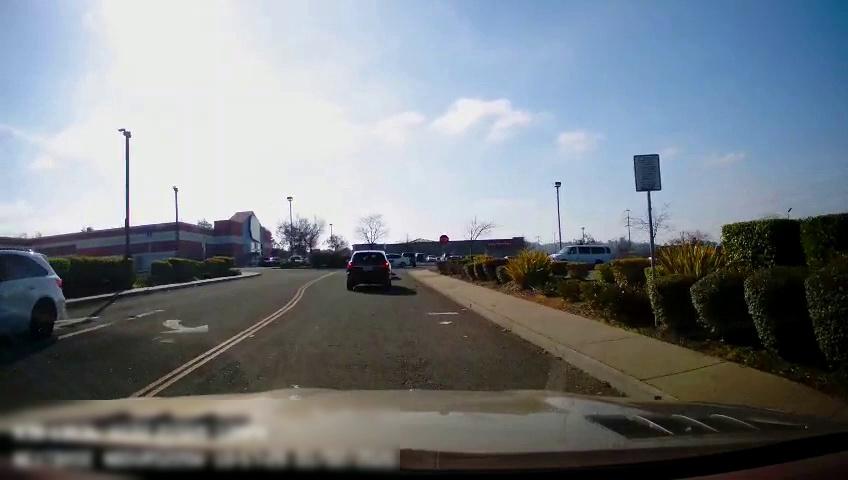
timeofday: Day
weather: Sunny
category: Drivable Space
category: Vehicles | SUV
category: Vehicles | SUV
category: Vehicles | Car
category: Lanes | Current Lane
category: Lanes | Opposite Lane
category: Lanes | Opposite Lane
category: Traffic | Signs
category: Traffic | Signs